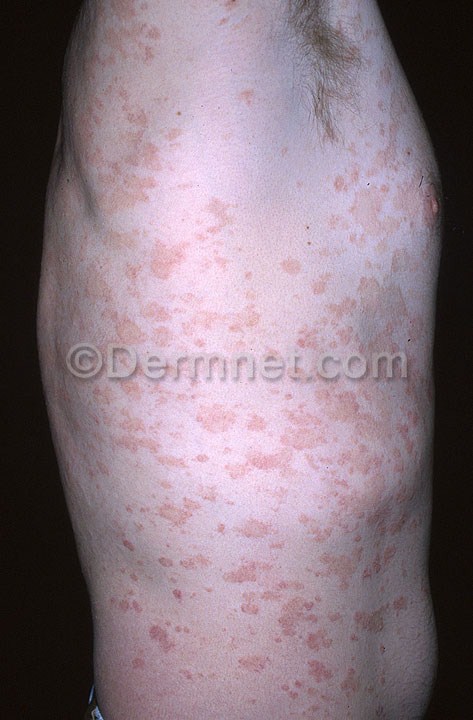
Disease: Psoriasis pictures Lichen Planus and related diseases